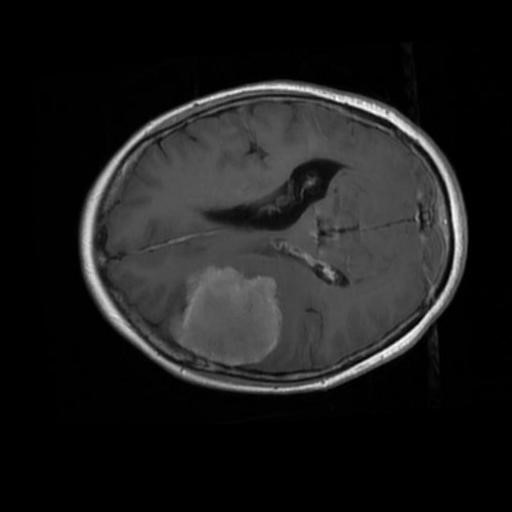
Label: brain_menin